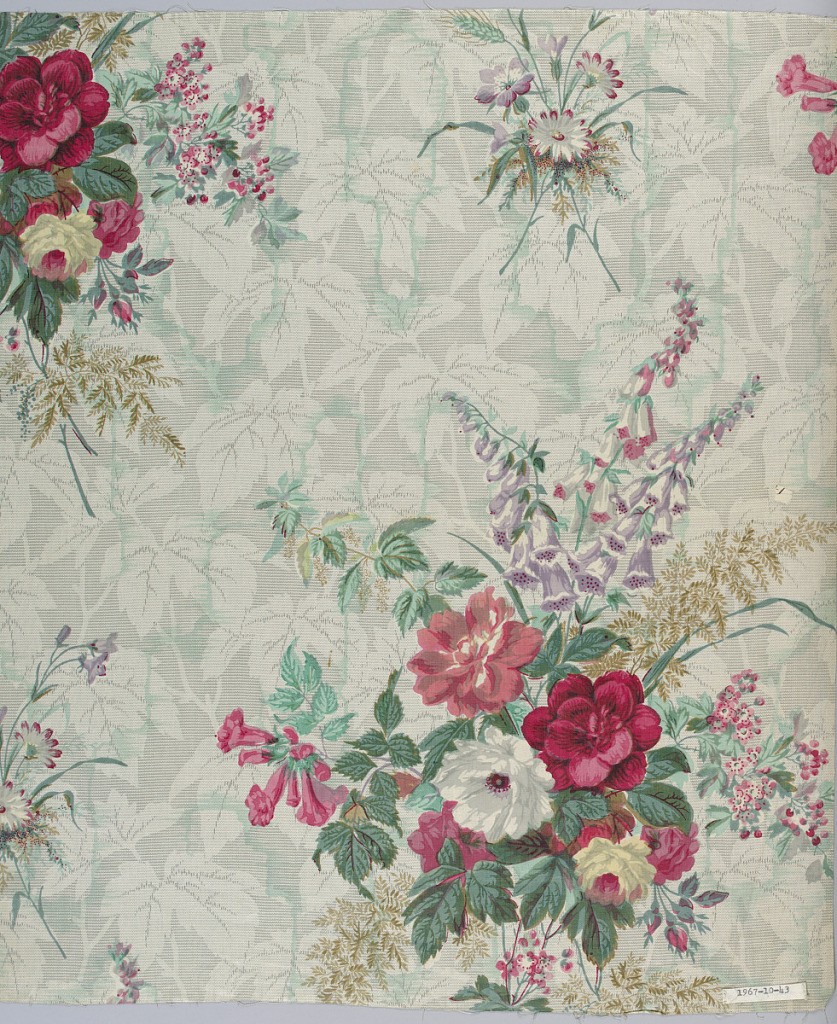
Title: Textile
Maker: Schwartz-Huguenin
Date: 1851–63
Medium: cotton Technique: printed by engraved roller and block printed; glazed
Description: Ground an elaborate effect of foliage leaves in white with grey background and beining of leaves with areas of green-blue crossing the groudn; all this probably by molette. Pattern of large rose clusters and other garden flowers printed over ground; smaller clusters of wild flowers - glazed